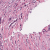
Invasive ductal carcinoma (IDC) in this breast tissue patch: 1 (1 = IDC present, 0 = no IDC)